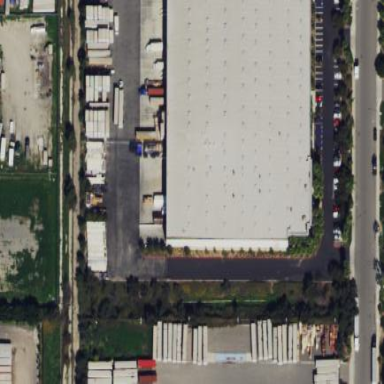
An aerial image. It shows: Warehouse.